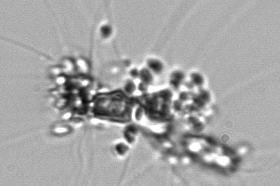
Label: Chaetoceros_didymus_TAG_external_flagellate